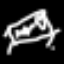
Label: bed